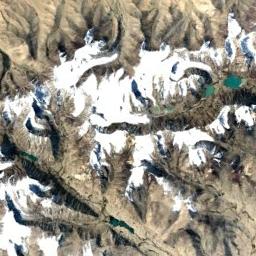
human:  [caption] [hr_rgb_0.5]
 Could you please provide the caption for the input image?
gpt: The snowberg is covered with snow .

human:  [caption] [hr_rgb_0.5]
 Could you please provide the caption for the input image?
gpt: The snowberg is partly covered with glaciers and two green lakes are in the snowberg .

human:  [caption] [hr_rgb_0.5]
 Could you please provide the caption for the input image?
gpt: The snow berg is next to the lake .

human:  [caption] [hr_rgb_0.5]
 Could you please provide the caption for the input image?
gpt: In the mountains of the snow mountain, Only the peak of the mountain is covered by snow, And there is a lake in the snow mountain .

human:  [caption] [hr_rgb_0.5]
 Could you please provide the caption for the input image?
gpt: There are some snow and bare land on the snowberg .